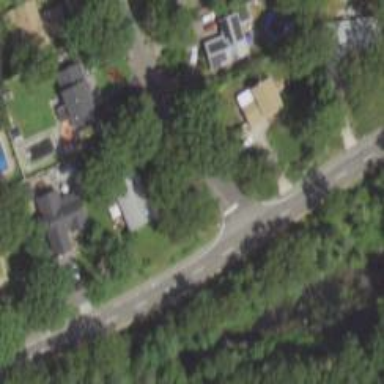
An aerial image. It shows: Road with stop sign.